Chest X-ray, AP view. Patient: 28 years old, sex M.
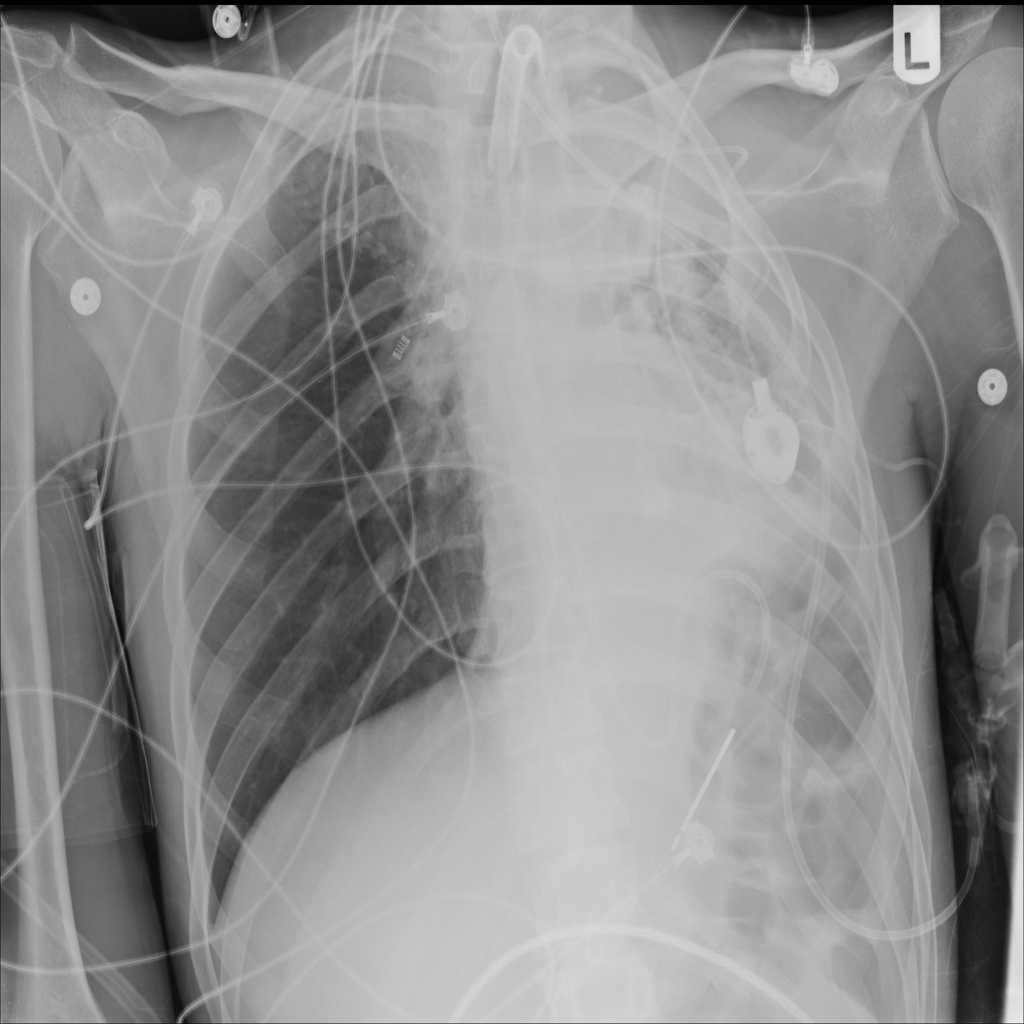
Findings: No Finding